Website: macys
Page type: payment
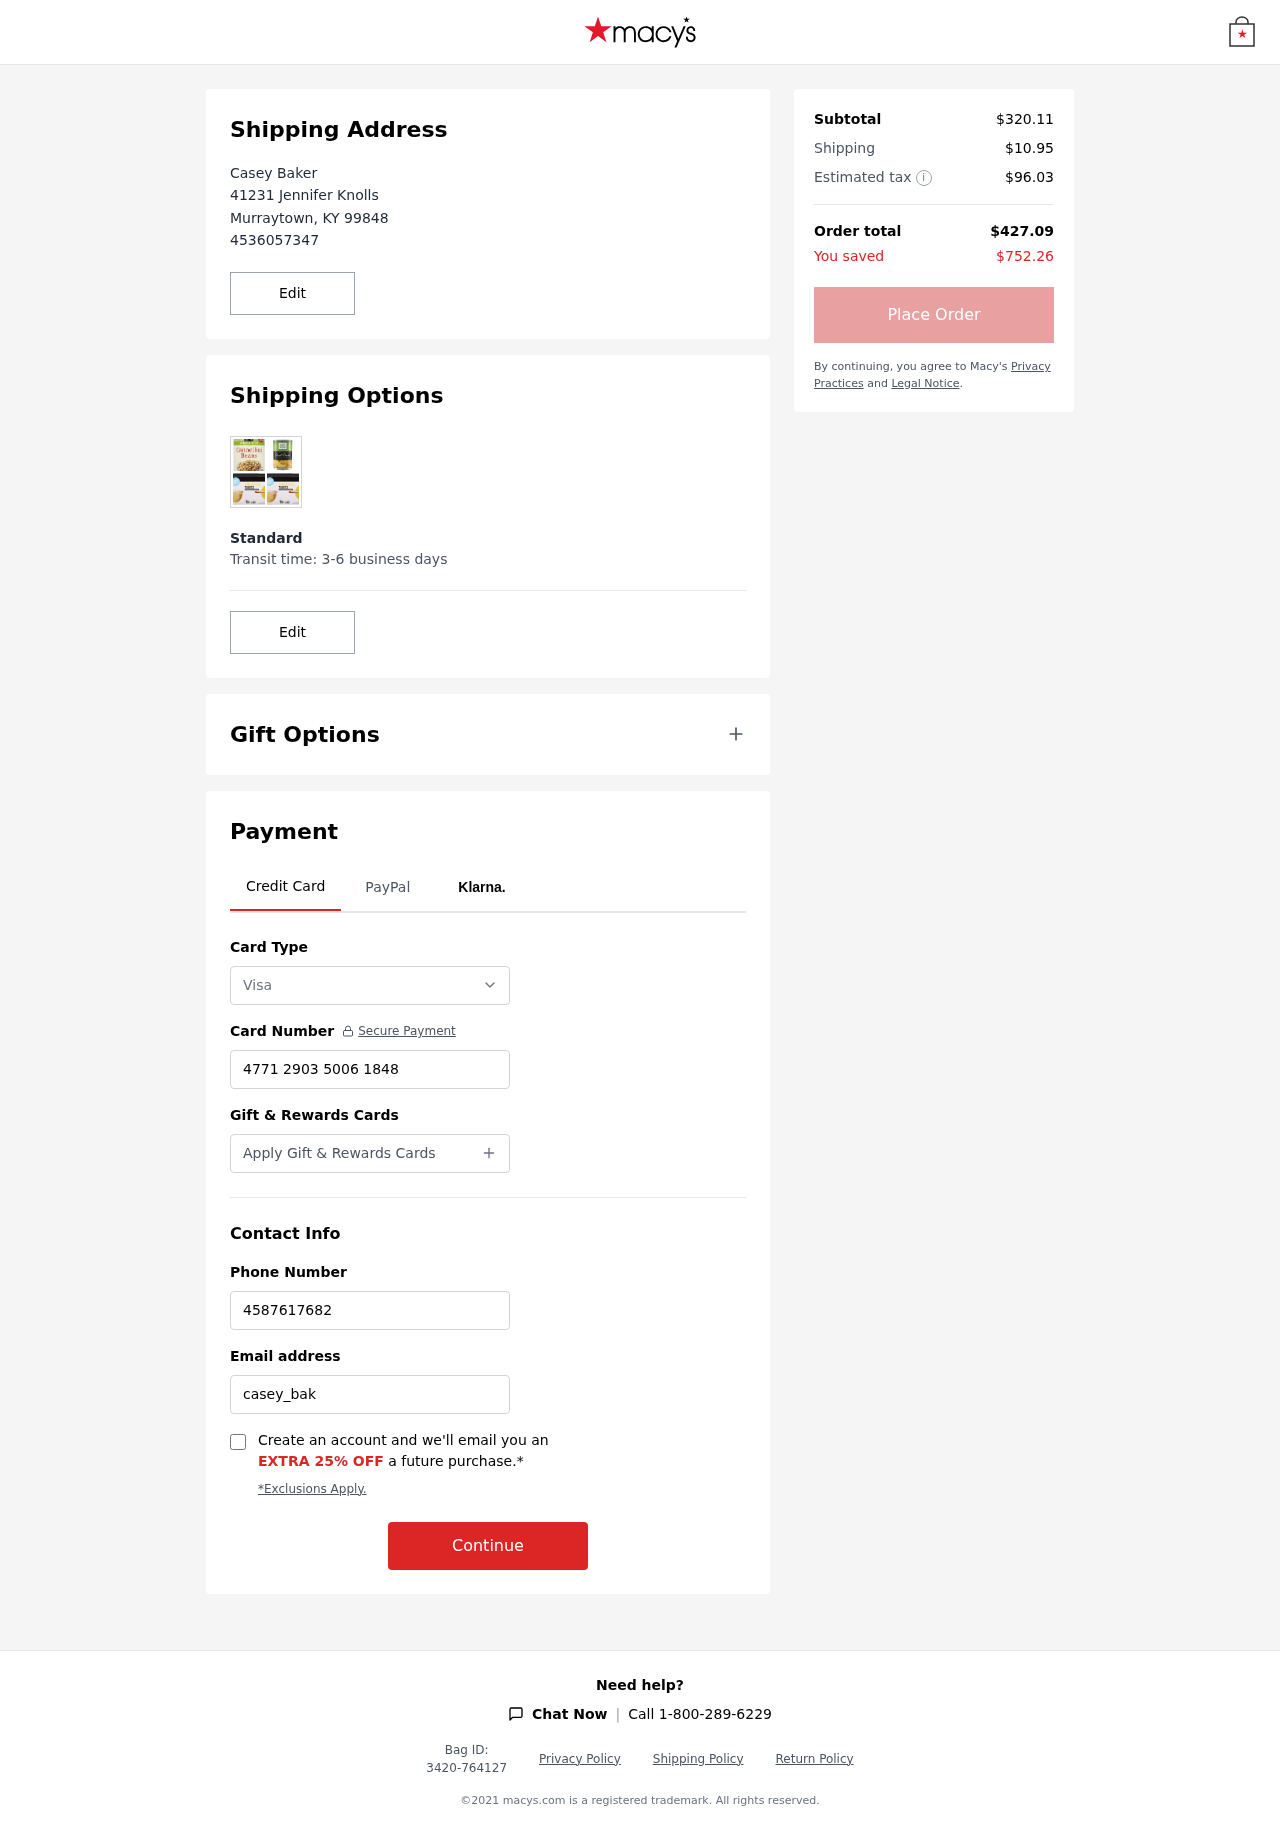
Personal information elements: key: PII_CARD_NUMBER
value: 4771 2903 5006 1848
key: PII_CARD_TYPE
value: Visa
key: PII_CITY
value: Murraytown
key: PII_EMAIL
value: casey_baker@gmail.com
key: PII_FULLNAME
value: Casey Baker
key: PII_PHONE
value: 4536057347
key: PII_PHONE_ALT
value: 4587617682
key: PII_POSTCODE
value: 99848
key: PII_STATE_ABBR
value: KY
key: PII_STREET
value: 41231 Jennifer Knolls
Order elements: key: ORDER_SUBTOTAL
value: $320.11
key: ORDER_SHIPPING_COST
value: $10.95
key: ORDER_TAX
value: $96.03
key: ORDER_TOTAL
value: $427.09
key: ORDER_SAVINGS
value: $752.26